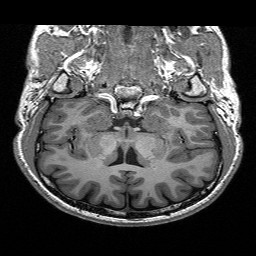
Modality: T1w
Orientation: sagittal